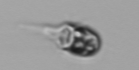
Label: Balanion